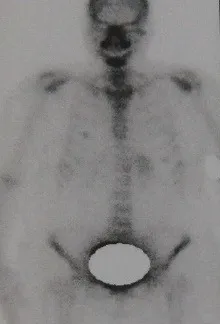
Tc99m-methyl-diphosphonate scintigraphy showing symmetric uptake of the radiotracer in the tibial diaphysis and metaphysis regions.
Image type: radiology (scintigraphy)